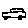
Label: car